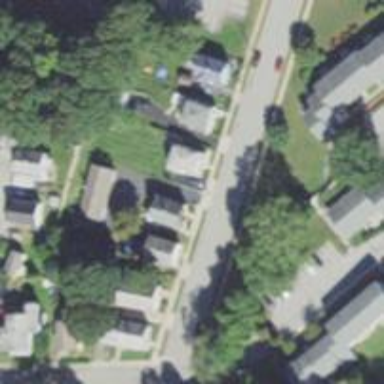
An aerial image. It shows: Residential driveway designated as service road.